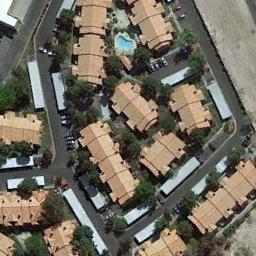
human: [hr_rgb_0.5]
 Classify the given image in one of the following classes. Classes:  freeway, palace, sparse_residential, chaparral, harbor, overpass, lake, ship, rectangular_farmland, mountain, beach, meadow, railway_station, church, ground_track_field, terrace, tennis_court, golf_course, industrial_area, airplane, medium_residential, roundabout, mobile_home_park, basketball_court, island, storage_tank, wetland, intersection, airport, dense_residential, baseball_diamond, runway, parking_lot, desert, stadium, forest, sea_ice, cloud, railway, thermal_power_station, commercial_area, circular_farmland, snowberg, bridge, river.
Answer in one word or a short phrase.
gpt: medium_residential